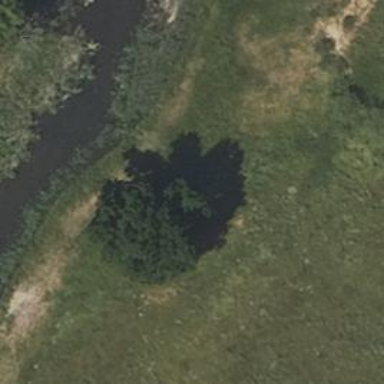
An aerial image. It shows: Deciduous broadleaved tree.